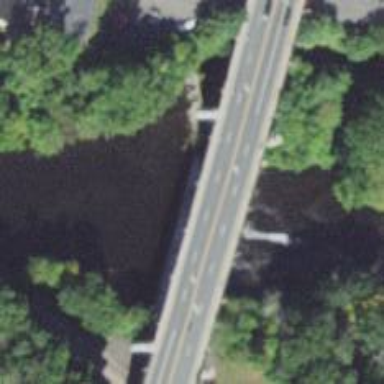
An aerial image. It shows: Arch bridge that is man-made.